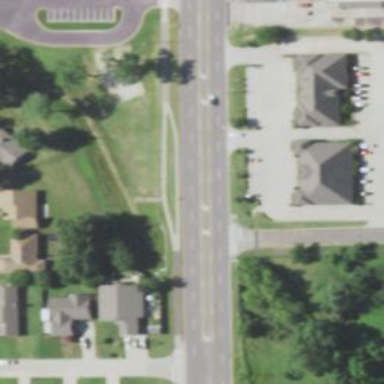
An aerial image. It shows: Secondary road.